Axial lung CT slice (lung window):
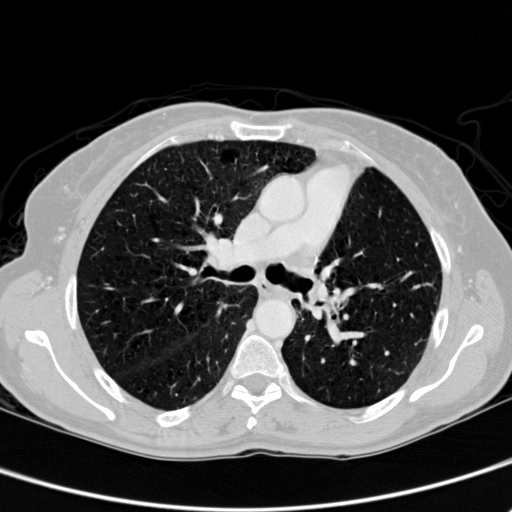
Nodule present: no